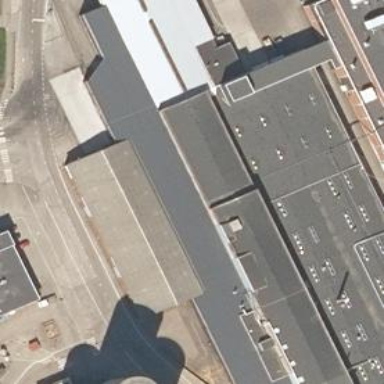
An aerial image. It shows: Warehouse with hipped roof.